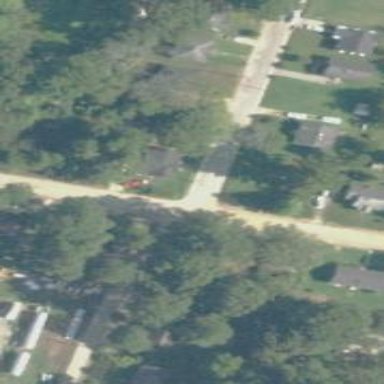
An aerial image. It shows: Residential road.